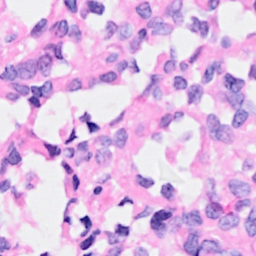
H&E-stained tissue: Breast